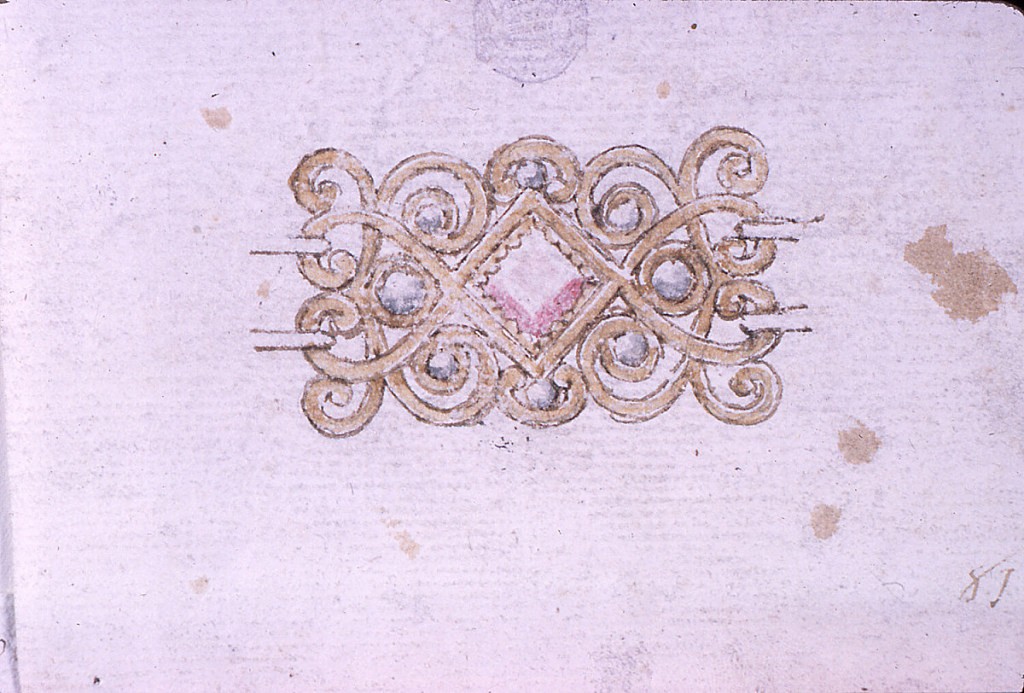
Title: Design for Link of Bracelet
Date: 1800–1825
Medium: Pen and ink, brush and watercolor, sepia on paper
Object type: Drawing
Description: In the center, a lozenge with the diamond. Scrolls which form two hearts in the direction of hte joints.